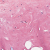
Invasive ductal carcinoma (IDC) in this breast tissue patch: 0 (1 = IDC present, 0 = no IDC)